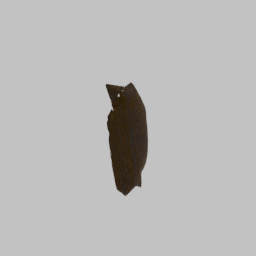
Label: nature